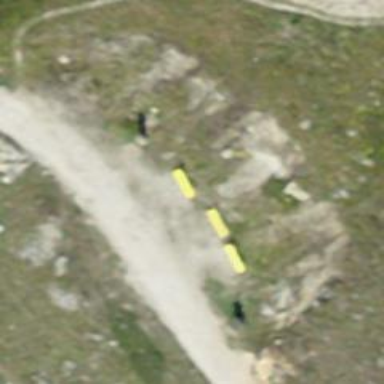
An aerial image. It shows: Bench.